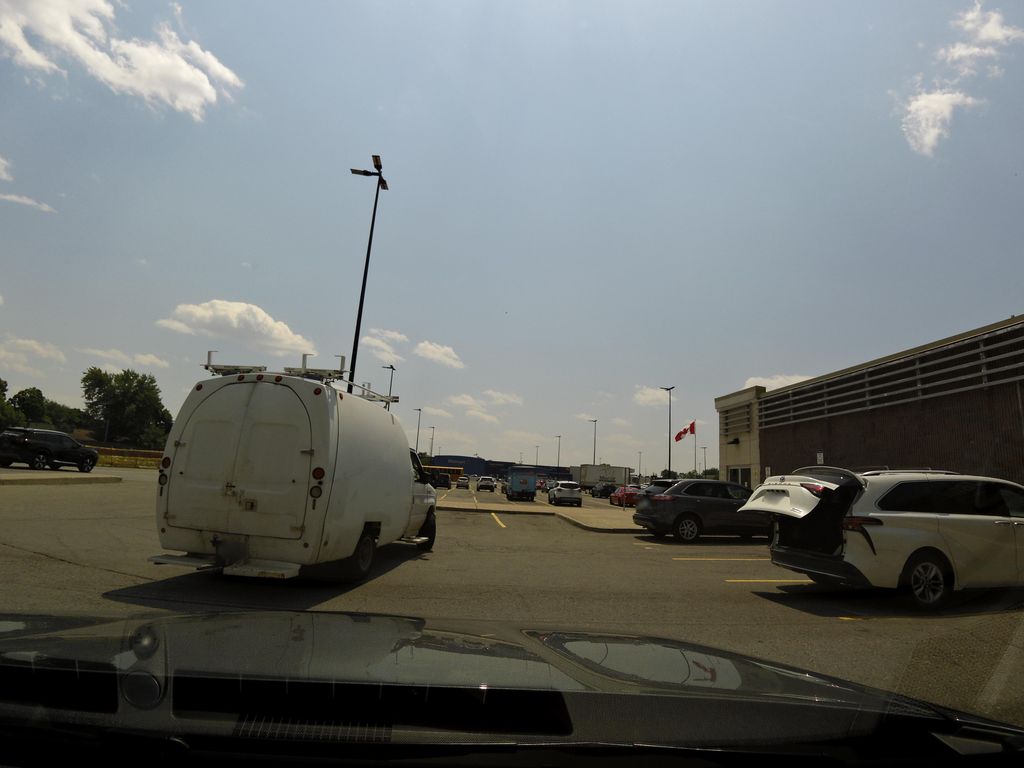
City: hamilton